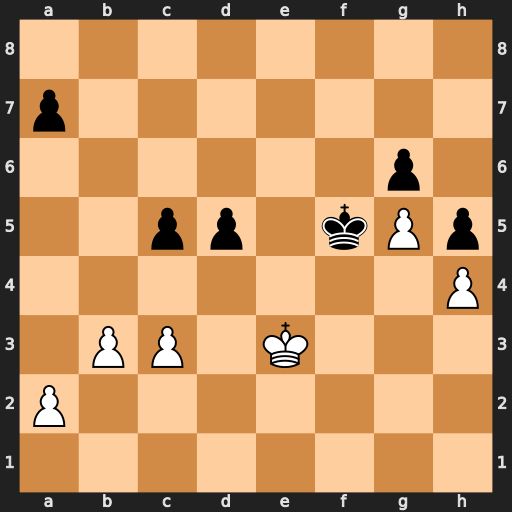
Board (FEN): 8/p7/6p1/2pp1kPp/7P/1PP1K3/P7/8
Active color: w
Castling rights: -
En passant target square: -
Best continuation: b4 cxb4 cxb4